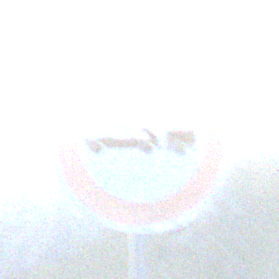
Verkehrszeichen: VerbotPersonenkraftwagenMitAnhaenger
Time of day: SunriseSunset
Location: Outdoor (RoadRail)
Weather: Clear
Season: NotSpecified
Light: Natural